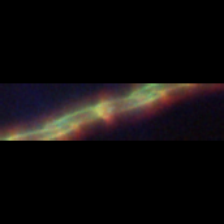
Taxon: Psuedo-nitzschia
Group: Diatoms